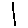
Label: line